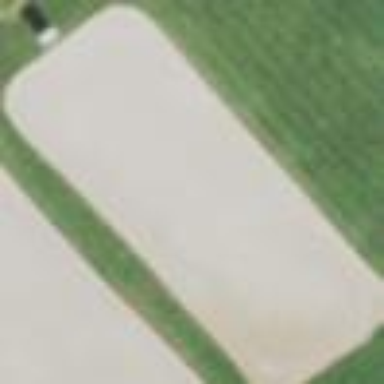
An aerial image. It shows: Equestrian pitch with sand surface for leisure land activities.